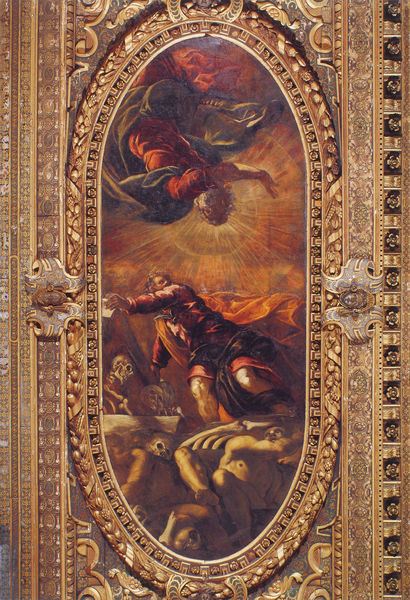
Titel: Deckenmalerei des Sala superiore
Künstler: Jacopo Tintoretto
Standort: Venedig, San Rocco (EU - I - Venetien)
Schlagwörter: gemälde, gott, himmel, mann, umhang, menschen, holz, licht, männer, paris, rot, schloss, malerei, ornament, barock, bibel, mensch, schädel, tod, kirche, sonne, gewand, gold, decke, renaissance, oval, engel, saal, verzierung, stuck, foto, strahlen, holzdecke, heiligenschein, skelett, nimbus, jesus, hölle, sturz, heiliger, heilige, deckengemälde, fresko, wien, london, totenschädel, petrus, himmelfahrt, menshc, deckenfresko, jüngste gericht, himmelsturz